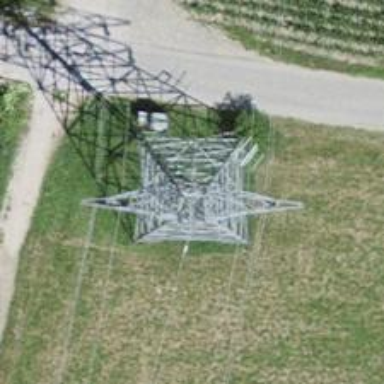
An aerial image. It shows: Power line with three cables.